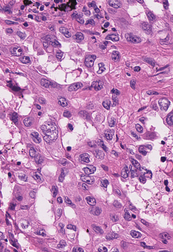
Tumor epithelial tissue: yes
Tumor-associated stroma tissue: yes
Normal tissue: no